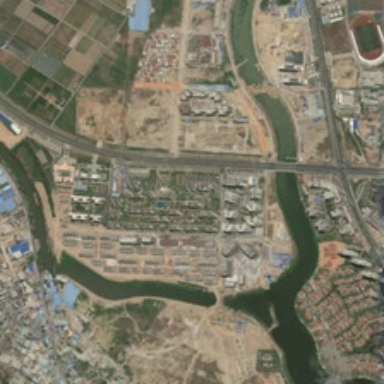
Many buildings and some farmlands are near a river .